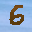
Label: 6